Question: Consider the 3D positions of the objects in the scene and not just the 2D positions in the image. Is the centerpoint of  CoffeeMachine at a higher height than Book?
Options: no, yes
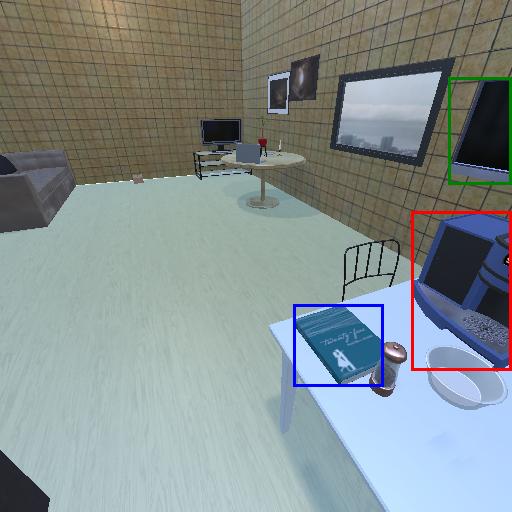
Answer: no